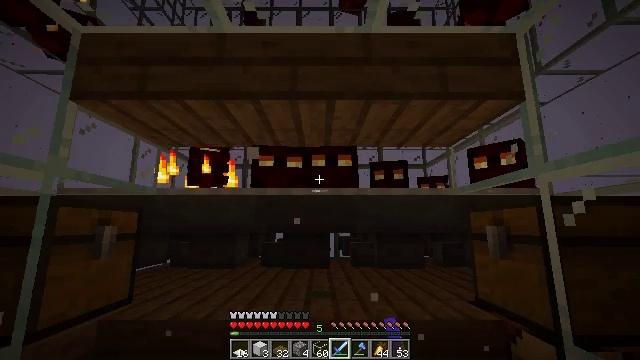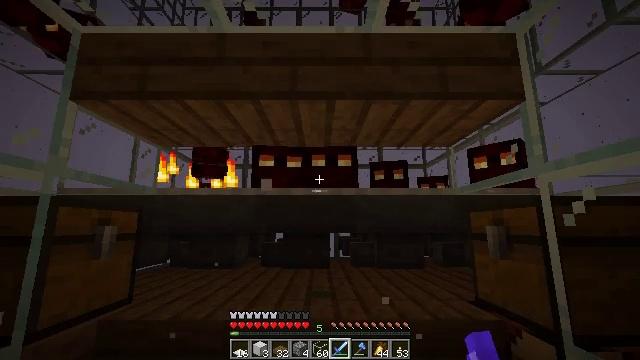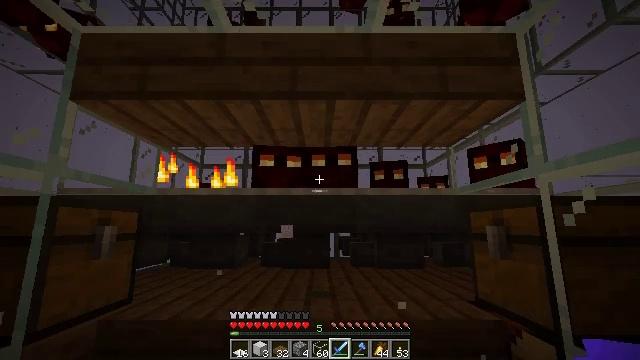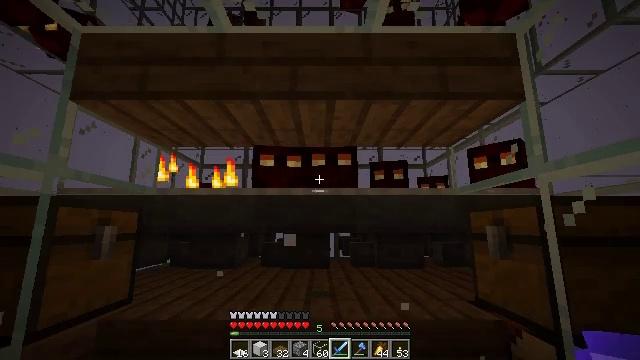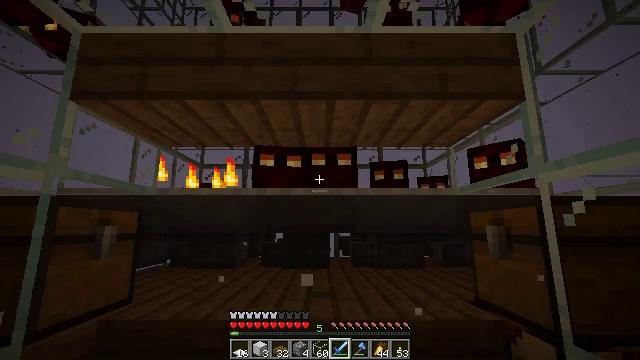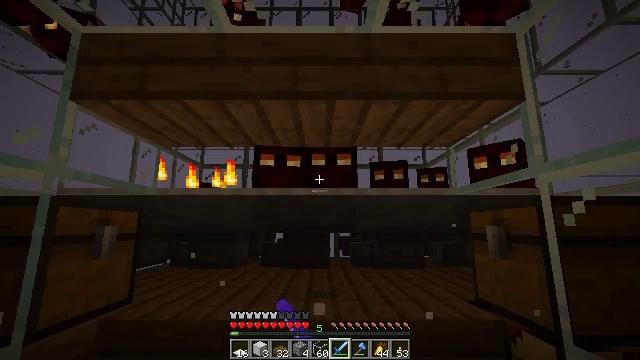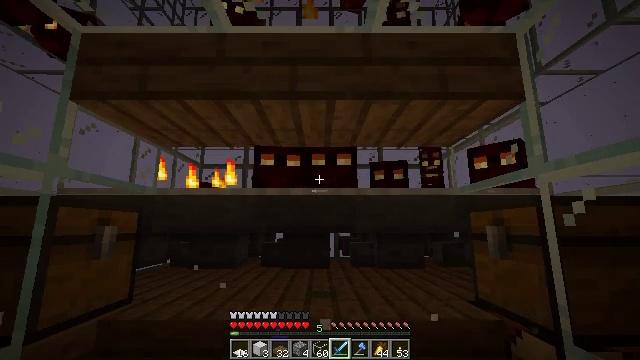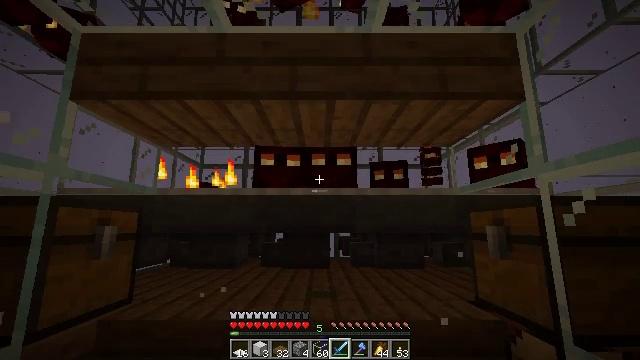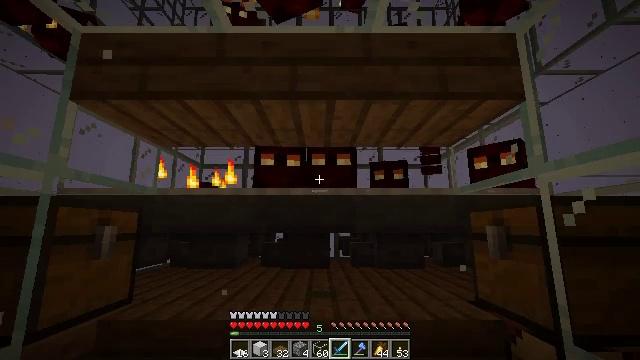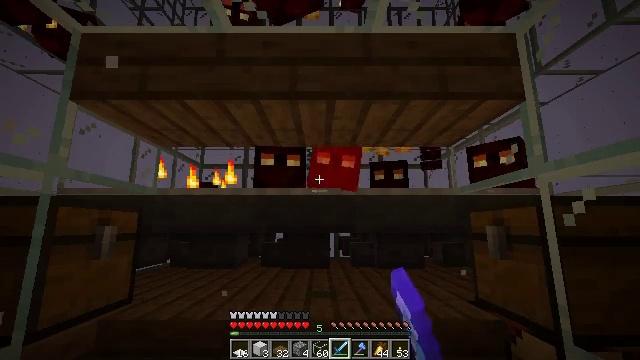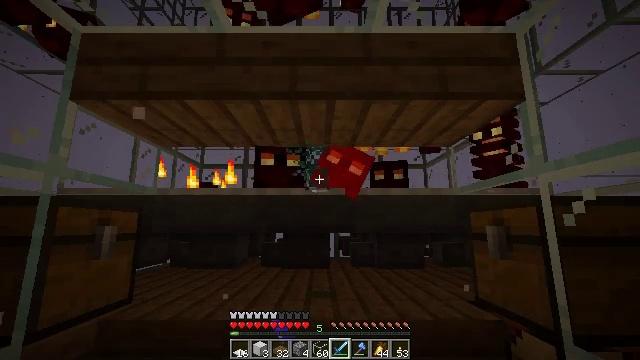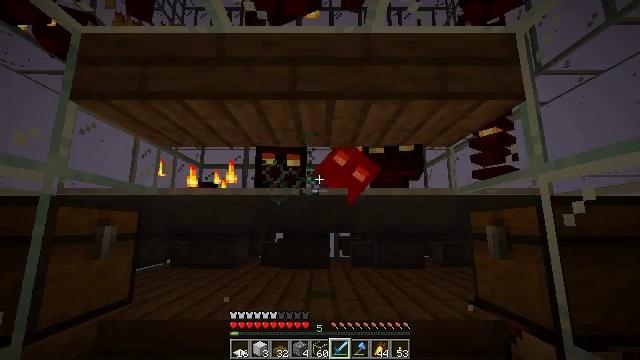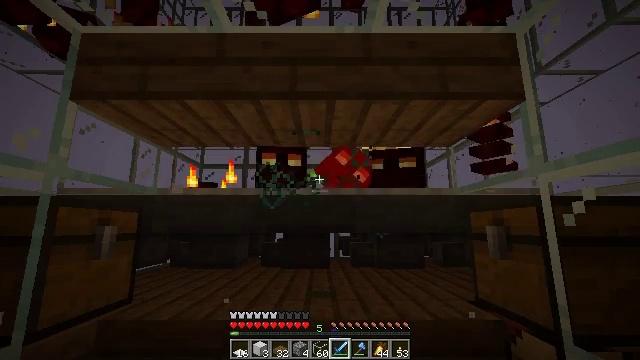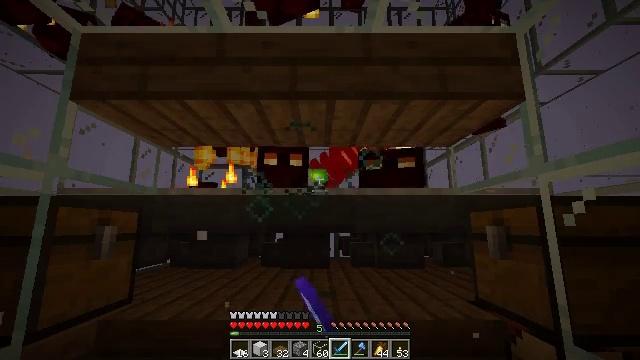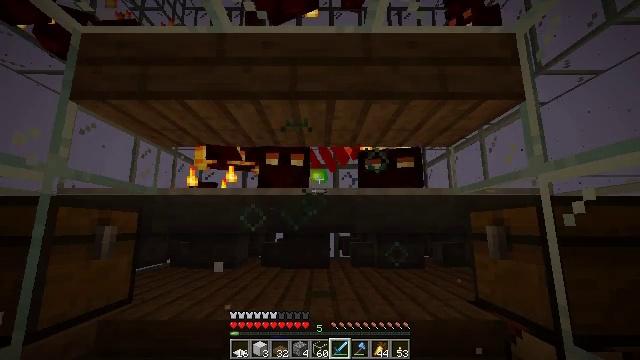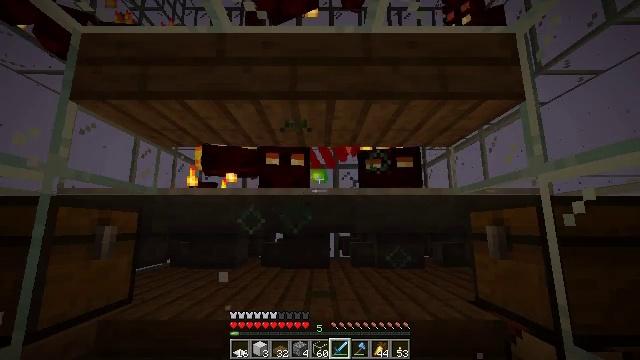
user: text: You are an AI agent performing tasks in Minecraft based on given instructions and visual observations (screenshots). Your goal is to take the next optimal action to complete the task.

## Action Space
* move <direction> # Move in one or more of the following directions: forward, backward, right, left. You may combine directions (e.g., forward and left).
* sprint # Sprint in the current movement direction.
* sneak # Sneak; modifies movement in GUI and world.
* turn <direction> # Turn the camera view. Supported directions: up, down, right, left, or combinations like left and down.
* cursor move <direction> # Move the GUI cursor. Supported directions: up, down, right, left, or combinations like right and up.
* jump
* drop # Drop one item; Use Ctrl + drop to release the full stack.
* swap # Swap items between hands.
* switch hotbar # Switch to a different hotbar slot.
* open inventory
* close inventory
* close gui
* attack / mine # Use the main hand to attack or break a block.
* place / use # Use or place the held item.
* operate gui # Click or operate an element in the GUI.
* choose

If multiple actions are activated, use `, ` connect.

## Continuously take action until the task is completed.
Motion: motion action
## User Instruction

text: Kill a magma cube.
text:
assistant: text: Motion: attack / mine
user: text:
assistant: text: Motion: attack / mine
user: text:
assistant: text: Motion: no_op
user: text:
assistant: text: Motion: attack / mine
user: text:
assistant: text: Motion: attack / mine
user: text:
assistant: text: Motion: attack / mine
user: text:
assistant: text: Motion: no_op
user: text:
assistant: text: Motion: attack / mine
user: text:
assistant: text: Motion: attack / mine
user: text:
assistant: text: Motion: attack / mine
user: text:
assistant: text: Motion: no_op
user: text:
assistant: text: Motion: attack / mine
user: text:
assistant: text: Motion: attack / mine
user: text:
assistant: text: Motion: attack / mine
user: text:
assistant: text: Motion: no_op
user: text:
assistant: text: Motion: no_op
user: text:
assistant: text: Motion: turn left
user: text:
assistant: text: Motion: turn left
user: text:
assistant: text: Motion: turn left
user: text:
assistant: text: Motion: attack / mine
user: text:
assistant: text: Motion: attack / mine
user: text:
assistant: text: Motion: attack / mine
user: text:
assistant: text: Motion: attack / mine
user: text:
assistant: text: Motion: no_op
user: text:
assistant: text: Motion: attack / mine
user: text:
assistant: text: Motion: attack / mine
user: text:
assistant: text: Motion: attack / mine
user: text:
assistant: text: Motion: attack / mine
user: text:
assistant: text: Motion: turn right
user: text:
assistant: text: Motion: turn right